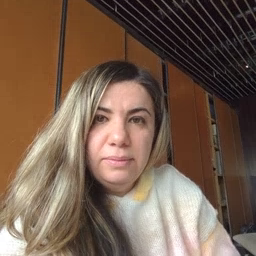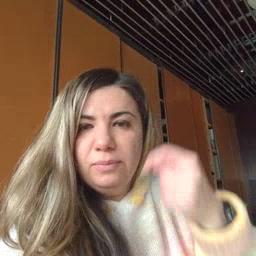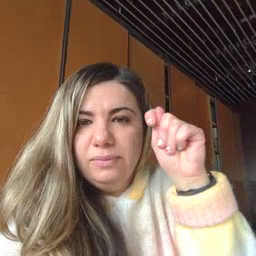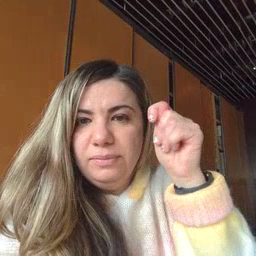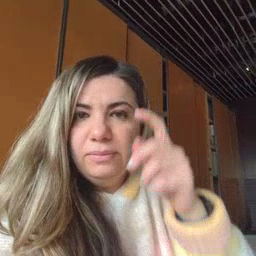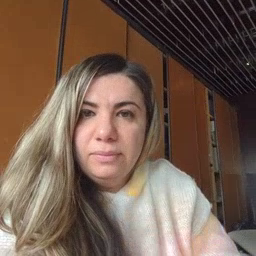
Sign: toy